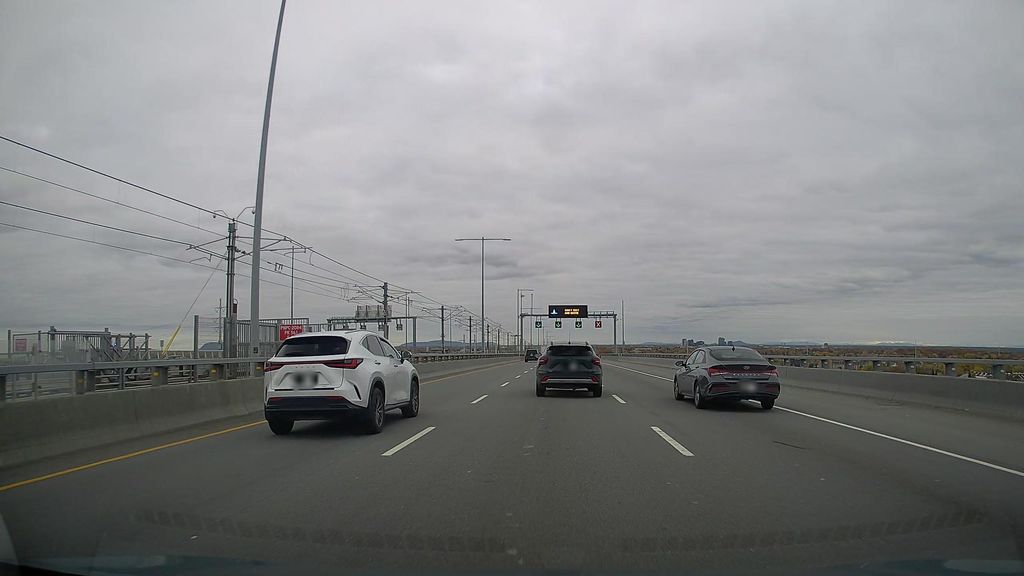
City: montreal